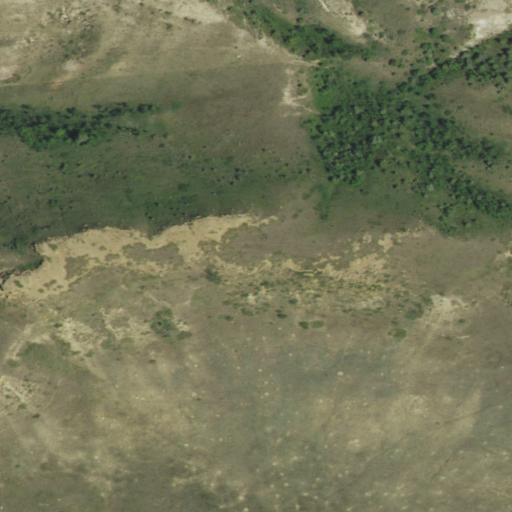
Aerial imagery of mountain in North Dakota named East Twin Butte containing grassland, shrub, mixed forest, and deciduous forest